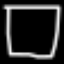
Label: square